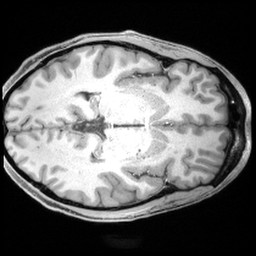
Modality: T1w
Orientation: axial
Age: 46
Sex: male
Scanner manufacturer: siemens
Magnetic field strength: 3 T
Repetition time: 2.4 s
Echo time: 0.00195 s